九年级 · 解析几何
二次函数 $y=a x^{2}+b x$ 的图象如图所示, 若一元二次方程 $a x^{2}+b x+m=0$ 有实数根, 则 $m$ 的最大值为
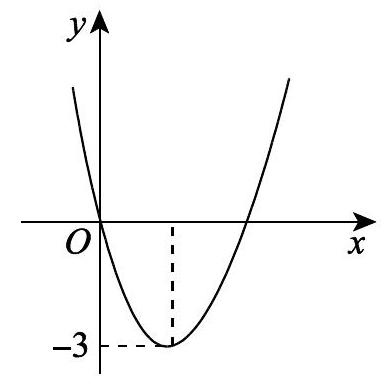
A. -3B. 3C. -6D. 9
答案: B